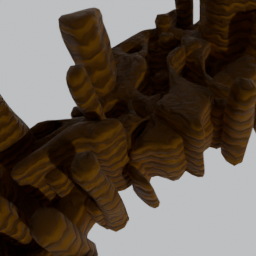
Label: nature